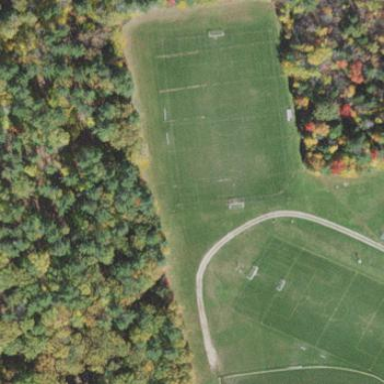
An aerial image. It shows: Soccer pitch for outdoor sports and leisure activities.